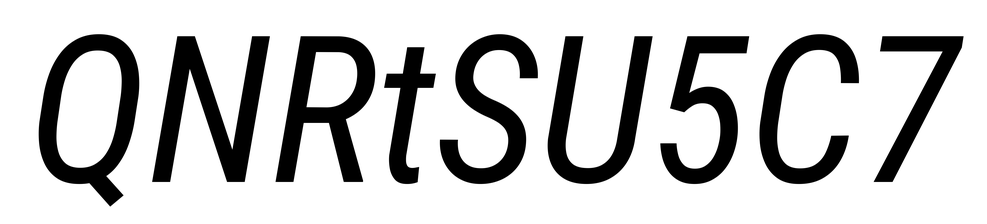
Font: Roboto-Italic_Condensed_Italic